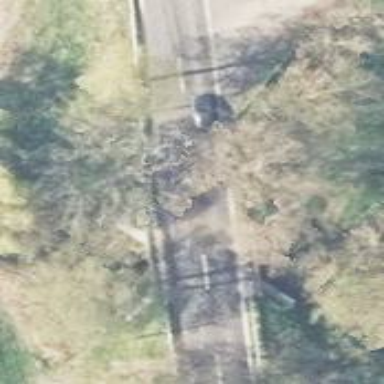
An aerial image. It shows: Asphalt road on secondary bridge.